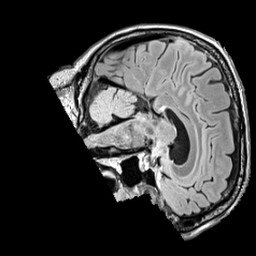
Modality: FLAIR
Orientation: sagittal
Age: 72
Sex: male
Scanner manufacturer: siemens
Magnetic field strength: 3 T
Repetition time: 5 s
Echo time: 0.387 s